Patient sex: M
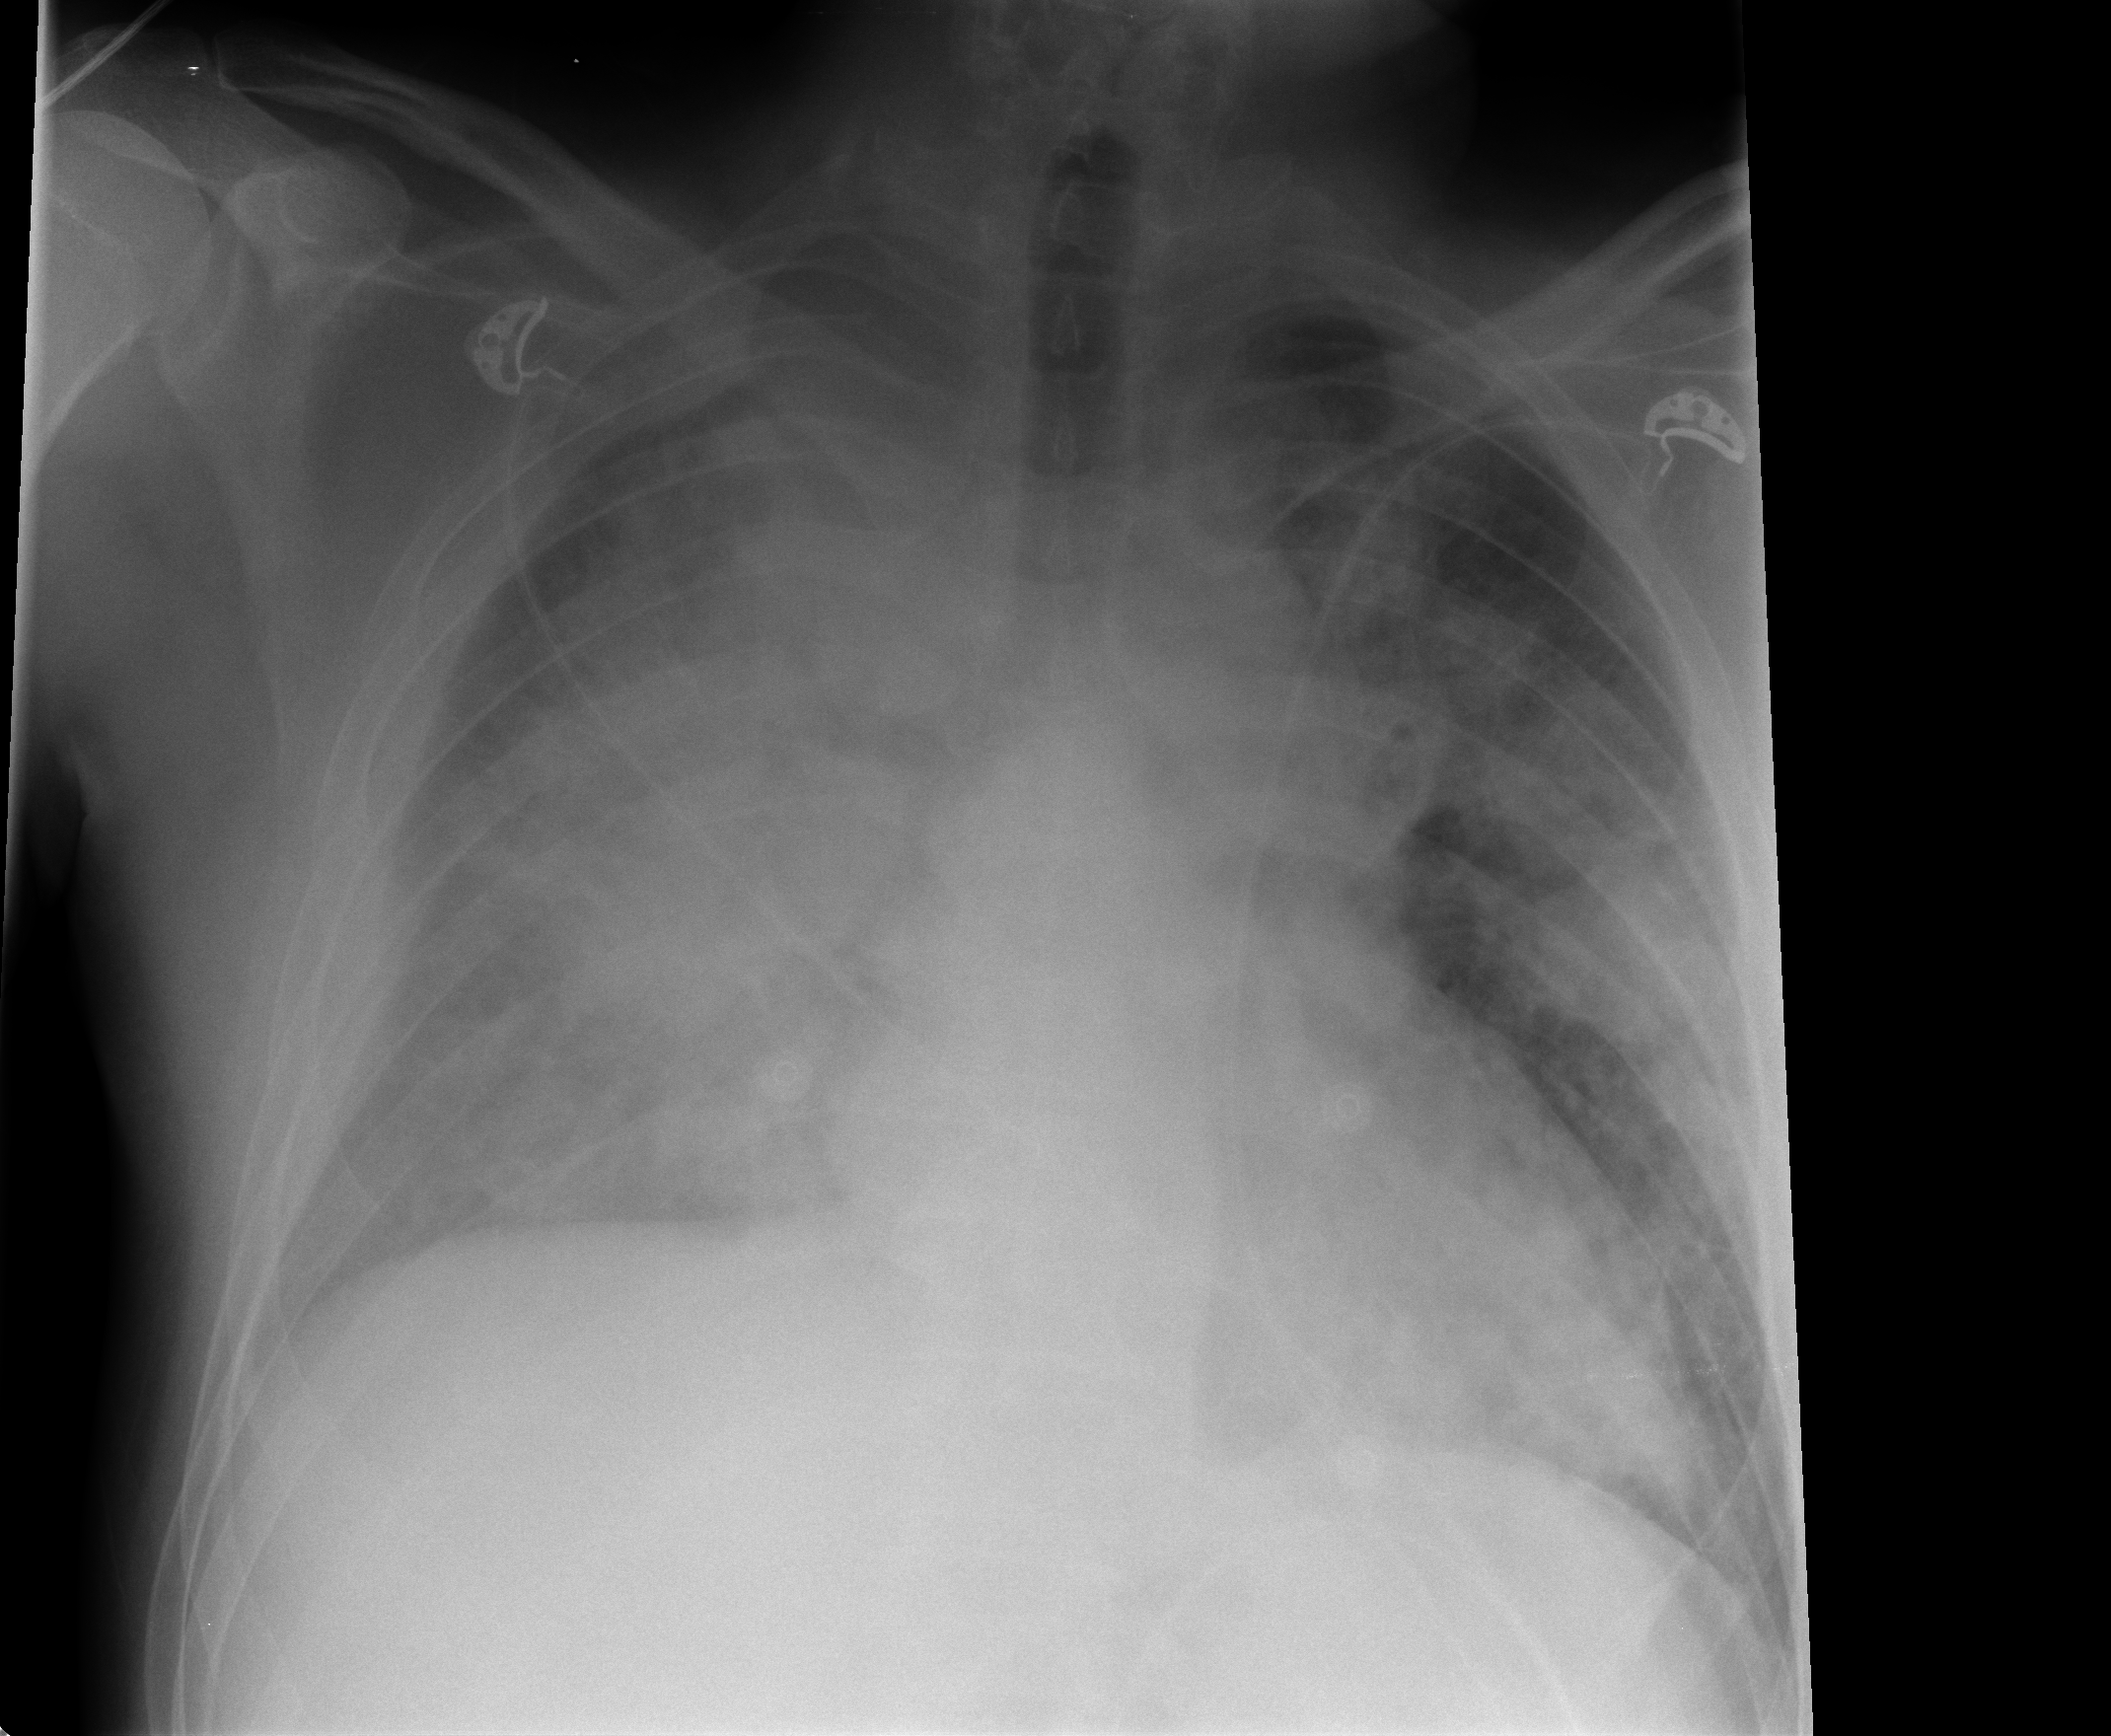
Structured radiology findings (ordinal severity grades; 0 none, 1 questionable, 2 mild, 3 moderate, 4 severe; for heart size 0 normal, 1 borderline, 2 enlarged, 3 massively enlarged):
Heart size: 2
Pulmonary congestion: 0
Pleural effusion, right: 3
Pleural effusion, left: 3
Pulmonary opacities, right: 4
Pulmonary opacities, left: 3
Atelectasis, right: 2
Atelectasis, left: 2